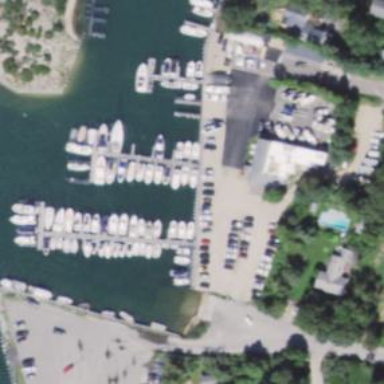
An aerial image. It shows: Marina on leisure land.